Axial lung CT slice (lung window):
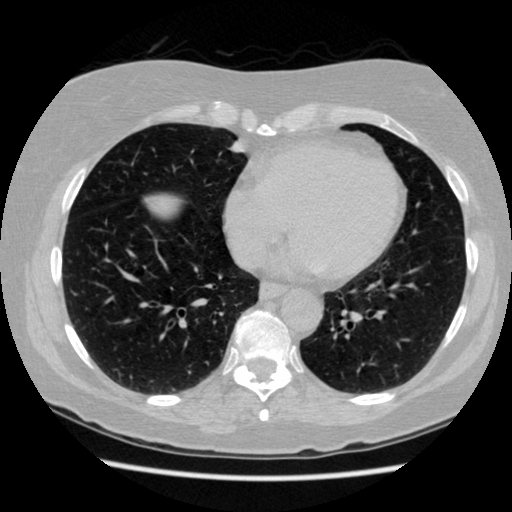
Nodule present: no